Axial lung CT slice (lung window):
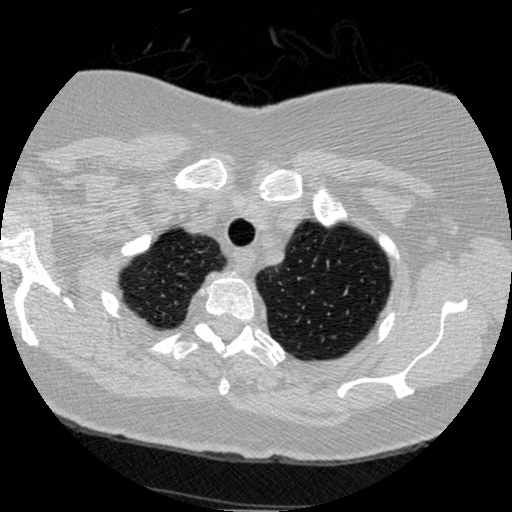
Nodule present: no